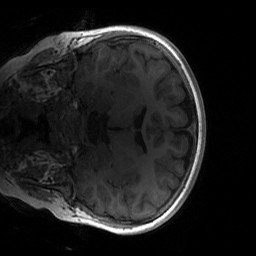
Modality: T1w
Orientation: coronal
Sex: male
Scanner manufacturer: siemens
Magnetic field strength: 3 T
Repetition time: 1.9 s
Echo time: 0.00243 s